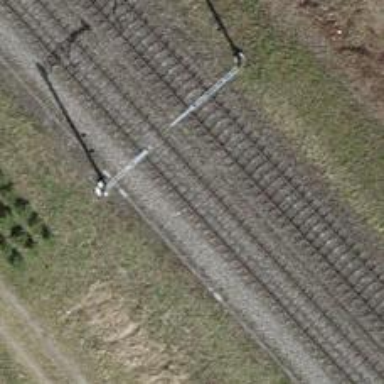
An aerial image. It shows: Railway with electrified contact lines.